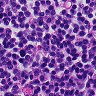
Metastatic tissue present: no